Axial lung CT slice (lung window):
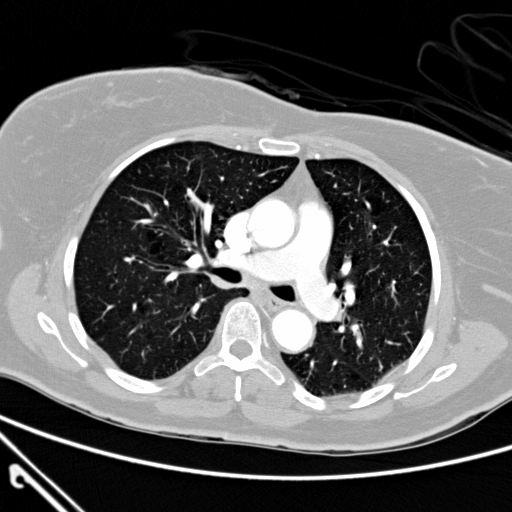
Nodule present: no